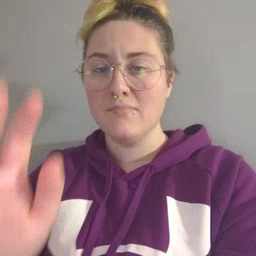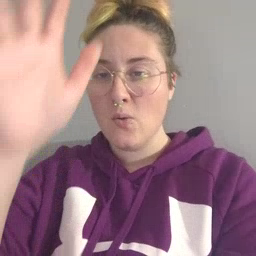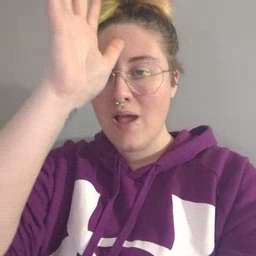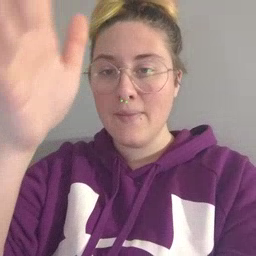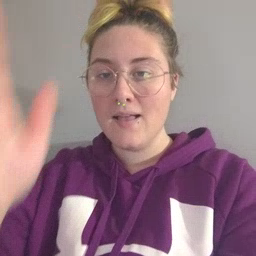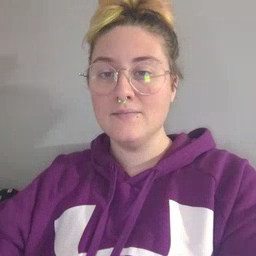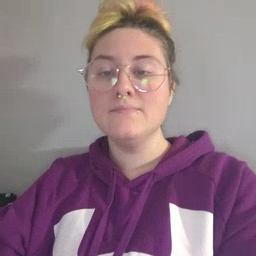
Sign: grandpa